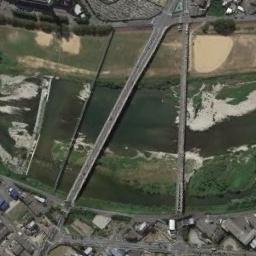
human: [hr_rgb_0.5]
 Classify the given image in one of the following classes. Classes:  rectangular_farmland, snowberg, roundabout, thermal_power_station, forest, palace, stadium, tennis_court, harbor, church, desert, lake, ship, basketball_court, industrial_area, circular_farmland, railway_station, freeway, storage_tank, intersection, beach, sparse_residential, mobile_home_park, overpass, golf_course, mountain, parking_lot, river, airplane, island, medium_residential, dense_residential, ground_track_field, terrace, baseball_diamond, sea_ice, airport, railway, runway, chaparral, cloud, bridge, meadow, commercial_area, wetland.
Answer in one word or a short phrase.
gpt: bridge